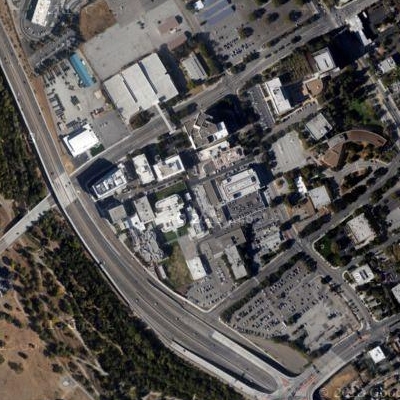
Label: Industry